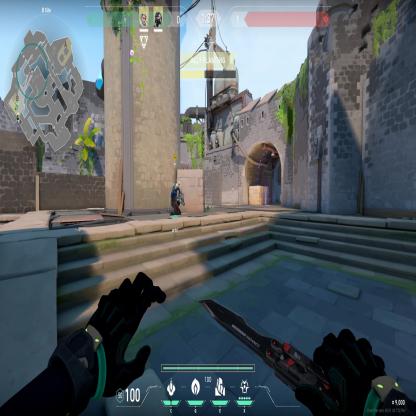
Label: teammate